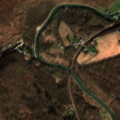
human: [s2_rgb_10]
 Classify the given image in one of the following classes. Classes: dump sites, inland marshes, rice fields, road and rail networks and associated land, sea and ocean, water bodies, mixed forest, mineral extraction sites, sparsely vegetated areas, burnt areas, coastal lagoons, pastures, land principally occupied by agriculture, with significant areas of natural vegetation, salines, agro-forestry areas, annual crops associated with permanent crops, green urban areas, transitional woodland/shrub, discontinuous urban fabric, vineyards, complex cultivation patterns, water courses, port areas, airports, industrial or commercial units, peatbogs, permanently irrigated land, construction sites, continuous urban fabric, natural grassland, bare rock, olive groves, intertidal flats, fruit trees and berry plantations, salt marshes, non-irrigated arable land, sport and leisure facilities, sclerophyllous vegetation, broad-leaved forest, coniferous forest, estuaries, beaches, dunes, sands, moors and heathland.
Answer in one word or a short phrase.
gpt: complex cultivation patterns, land principally occupied by agriculture, with significant areas of natural vegetation, broad-leaved forest, mixed forest